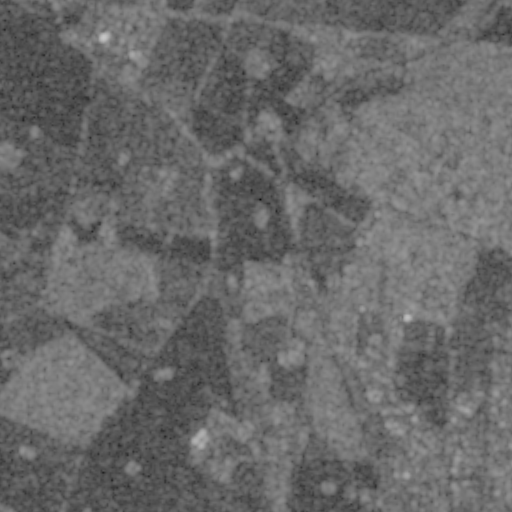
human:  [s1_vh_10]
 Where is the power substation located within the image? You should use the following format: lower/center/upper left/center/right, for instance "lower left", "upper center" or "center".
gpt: The power substation is located in the upper center of the image.
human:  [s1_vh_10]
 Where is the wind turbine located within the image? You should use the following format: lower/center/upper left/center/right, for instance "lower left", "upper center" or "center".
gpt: The wind turbine is located in the lower left of the image.
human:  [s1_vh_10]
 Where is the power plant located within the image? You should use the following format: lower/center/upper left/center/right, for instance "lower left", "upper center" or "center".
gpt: There is no power plant in the image.

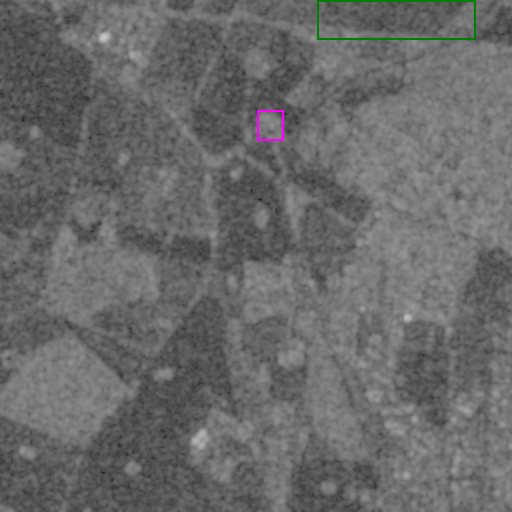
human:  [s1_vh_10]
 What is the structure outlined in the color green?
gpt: The structure outlined in green is a crop field.
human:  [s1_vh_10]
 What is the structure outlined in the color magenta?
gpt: The structure outlined in magenta is a power substation.
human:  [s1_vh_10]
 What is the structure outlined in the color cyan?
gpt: There is no cyan outline.